Question: I have to fill the blank space with the same description that appears below that belong to the same STTCKT. My table is a temporary table.

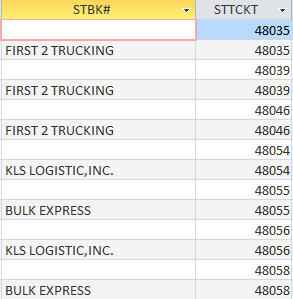
Answer: Assuming your blank line is actually an empty string, you can join the table to itself and use the string value for the same key.
'''
UPDATE tt
SET [stbk#] = tt2.[stbk#]
FROM dbo.TestTable tt
JOIN dbo.TestTable tt2
ON tt.sttkt = tt2.sttkt
AND NULLIF(tt2.[stbk#], '') IS NOT NULL
'''